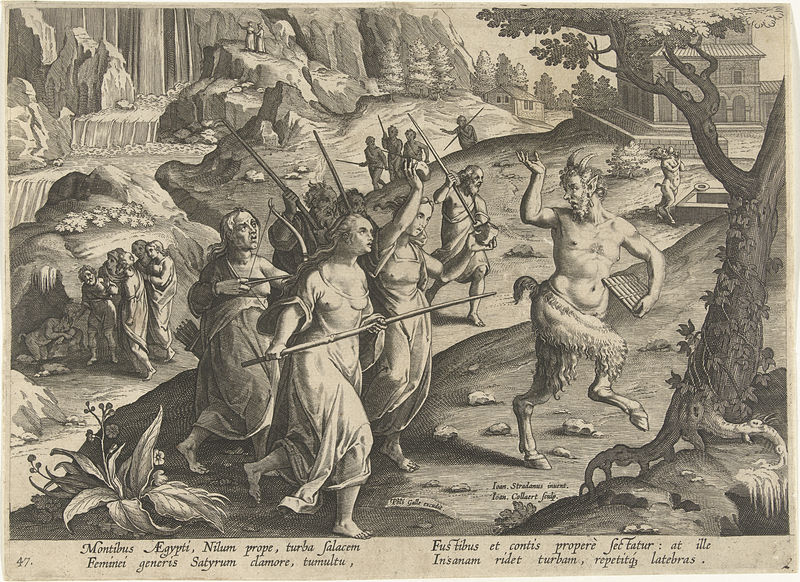
Titel: Vrouwen verjagen een sater
Künstler: Jan (II) Collaert
Standort: Amsterdam
Institution: Rijksmuseum
Schlagwörter: baum, kampf, wasser, frauen, landschaft, menschen, brust, frau, kleider, haus, pflanze, pflanzen, wasserfall, hufe, brüste, schrift, bogen, hang, lanze, radierung, stich, text, mythologie, jagd, flöte, wurzeln, efeu, satyr, fabel, pan, amazonen, lanzen, eiche, speer, pfeil, panflöte, jagen, ägypten, latein, spieß, nil, 47